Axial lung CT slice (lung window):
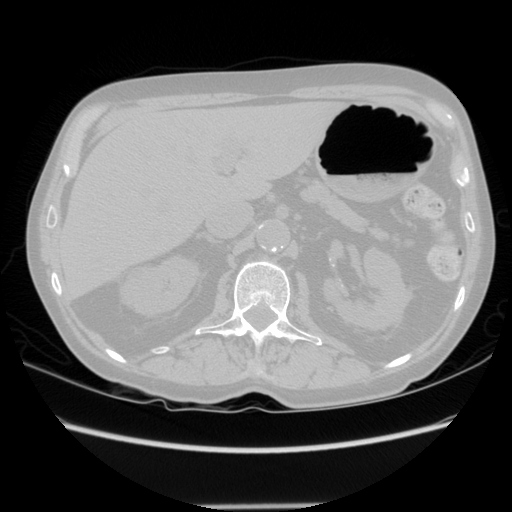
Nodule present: no